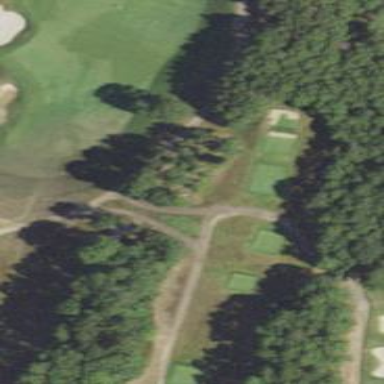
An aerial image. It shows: Golf cartpath that is also road path.